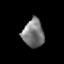
Tissue: prostate
Cell type: Epithelial cells
Senescence score: 0.2748
Nuclear area (px): 588
Mean DAPI intensity: 121.42